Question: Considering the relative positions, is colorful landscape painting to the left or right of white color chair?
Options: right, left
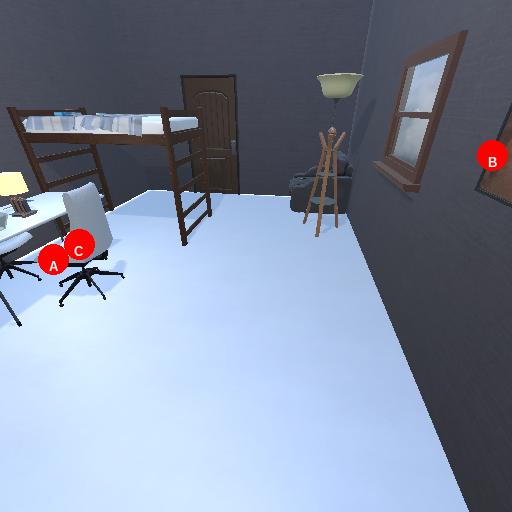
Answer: right